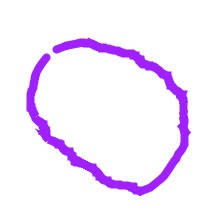
Shape: circle